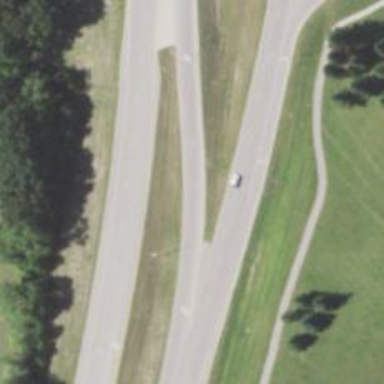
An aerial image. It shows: Trunk link highway.